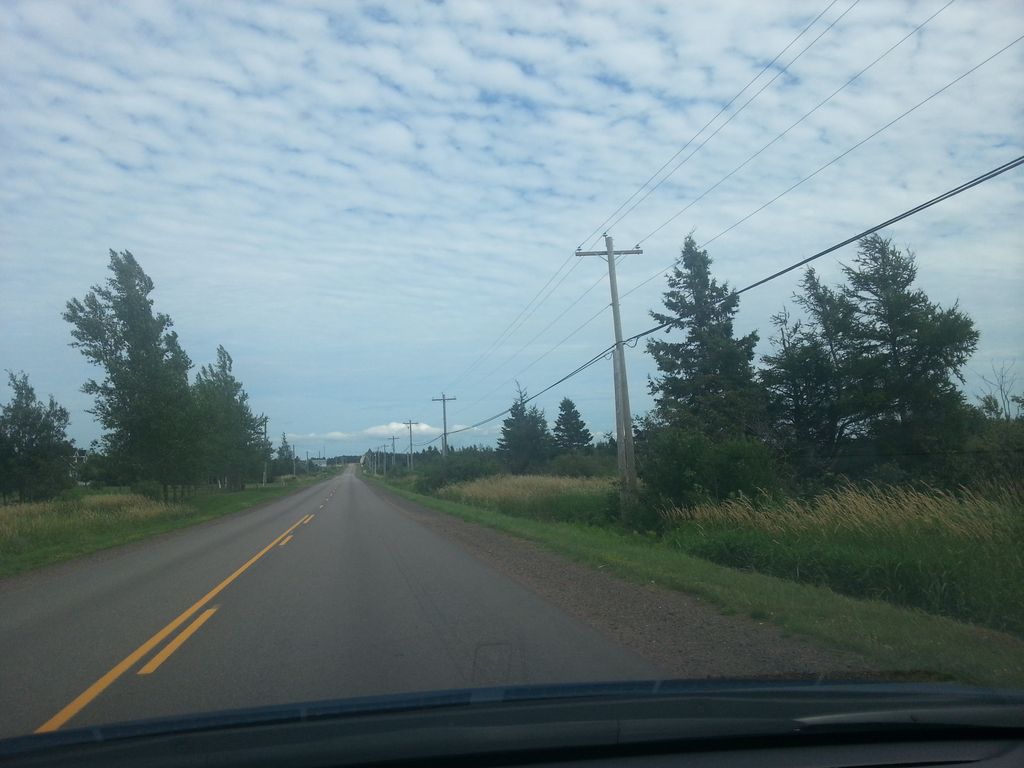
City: charlottetown